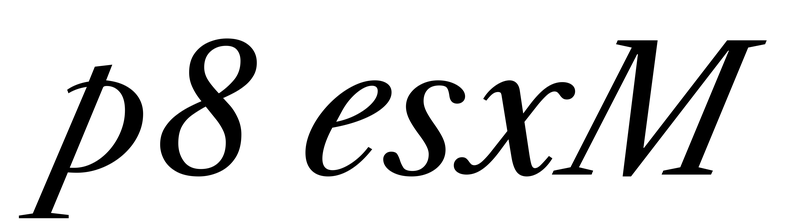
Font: LibreCaslonText-Italic_Italic